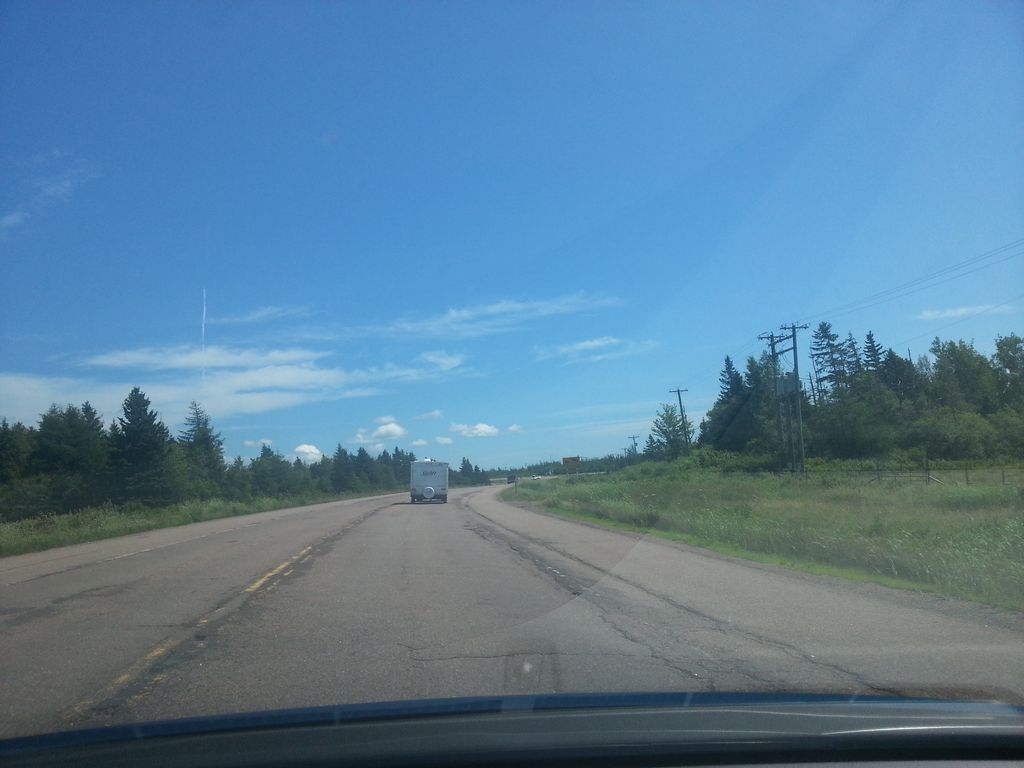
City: charlottetown